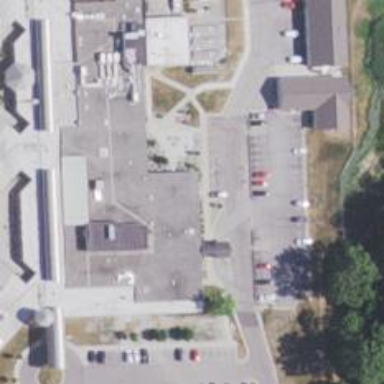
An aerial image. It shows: Healthcare facility identified as hospital.